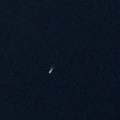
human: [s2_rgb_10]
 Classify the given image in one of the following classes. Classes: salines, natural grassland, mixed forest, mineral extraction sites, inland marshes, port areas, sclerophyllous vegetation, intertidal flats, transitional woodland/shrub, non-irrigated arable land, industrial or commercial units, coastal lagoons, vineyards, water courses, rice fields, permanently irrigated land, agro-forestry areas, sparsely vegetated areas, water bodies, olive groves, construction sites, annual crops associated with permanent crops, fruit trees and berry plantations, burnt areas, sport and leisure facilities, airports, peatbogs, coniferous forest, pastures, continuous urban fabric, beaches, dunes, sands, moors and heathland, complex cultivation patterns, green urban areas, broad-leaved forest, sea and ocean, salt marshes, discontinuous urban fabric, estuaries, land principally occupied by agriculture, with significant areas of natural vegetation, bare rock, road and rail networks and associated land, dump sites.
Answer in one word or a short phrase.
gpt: water bodies